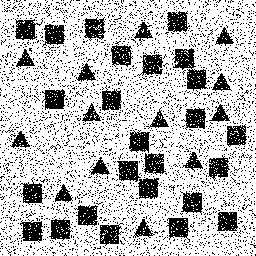
Squares: 25
Triangles: 13
Stars: 0
Total shapes: 38